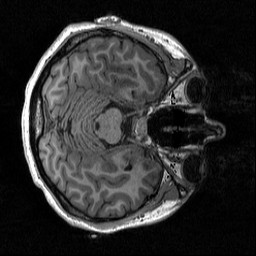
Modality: T1w
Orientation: axial
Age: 21
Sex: female
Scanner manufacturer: siemens
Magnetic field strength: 3 T
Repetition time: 2.3 s
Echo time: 0.00298 s